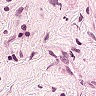
Metastatic tissue present: no